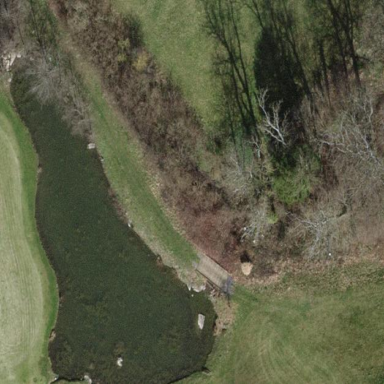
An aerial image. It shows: Pond surrounded by natural water.